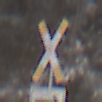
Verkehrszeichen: Andreaskreuz
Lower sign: RichtungsangabeDurchPfeile4
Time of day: MorningAfternoon
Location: Outdoor (Nature)
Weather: PartlyCloudy
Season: Winter
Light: Natural